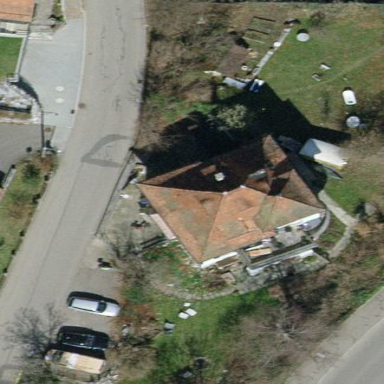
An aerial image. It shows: Detached building with hipped roof shape.